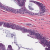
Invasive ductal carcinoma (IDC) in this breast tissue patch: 0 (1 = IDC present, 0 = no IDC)